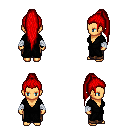
a pixel art fantasy rpg character, female body template, human, tanned skin, gray robe, robe skirt, red extra-long topknot hairstyle, white cloth bandages, four views (front, back, left, right), 2x2 character sprite sheet, small pixel art, hard edges, no anti-aliasing